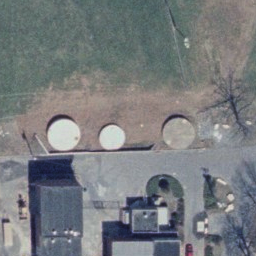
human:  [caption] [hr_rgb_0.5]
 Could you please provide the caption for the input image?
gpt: There are three warehouses on the ground and some buildings nearby.

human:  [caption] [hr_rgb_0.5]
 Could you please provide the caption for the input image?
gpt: There are three warehouses and several nearby buildings on the ground.

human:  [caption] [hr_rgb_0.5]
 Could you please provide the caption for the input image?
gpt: There are three storerooms on the ground and some buildings nearby.

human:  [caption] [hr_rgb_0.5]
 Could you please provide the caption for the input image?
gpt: There are three warehouses on the ground and buildings nearby.

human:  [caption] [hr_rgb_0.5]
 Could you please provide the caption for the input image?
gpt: There are three warehouses on the ground and several buildings nearby.